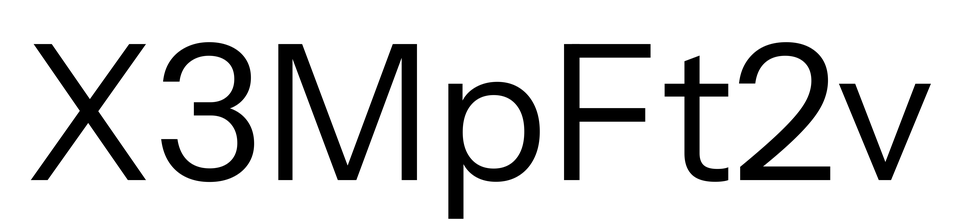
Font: InstrumentSans_Regular